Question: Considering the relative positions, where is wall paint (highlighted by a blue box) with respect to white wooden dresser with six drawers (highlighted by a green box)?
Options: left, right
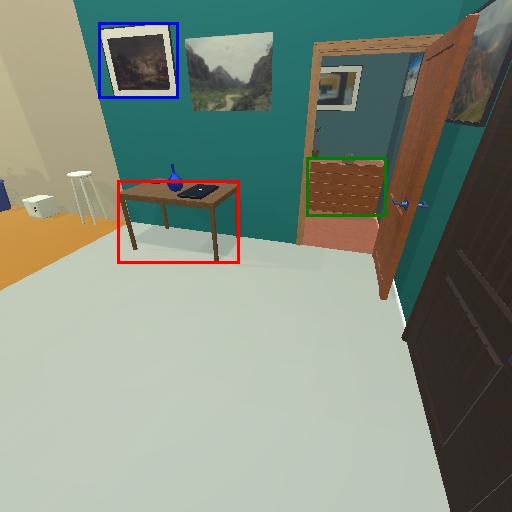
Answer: left